Interaction volume radius: 5 \u00c5
Interaction volume height: 40 \u00c5
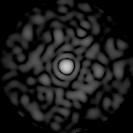
Disorder parameter: 0.8325